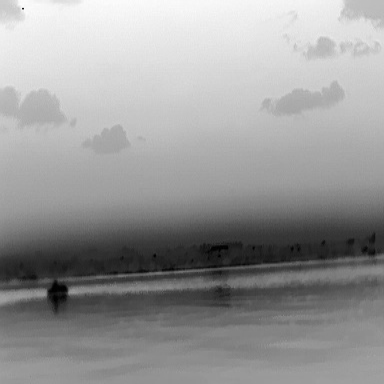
There is a warship in the infrared image.